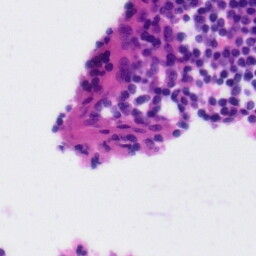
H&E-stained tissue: Tonsil